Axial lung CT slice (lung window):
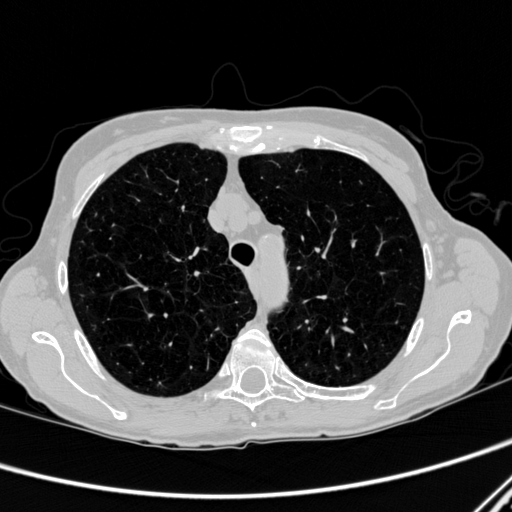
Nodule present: no